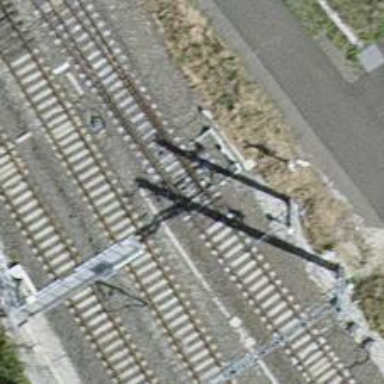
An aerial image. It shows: Railway switch.